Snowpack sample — Rabbit Ears Pass, Jackson County, Colorado, USA (12/17/25, 1:08 PM MST)
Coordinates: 40.387, -106.625
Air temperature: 34 °F
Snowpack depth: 46 cm
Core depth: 10 cm
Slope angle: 6°, slope face: 165°
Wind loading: medium
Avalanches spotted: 0
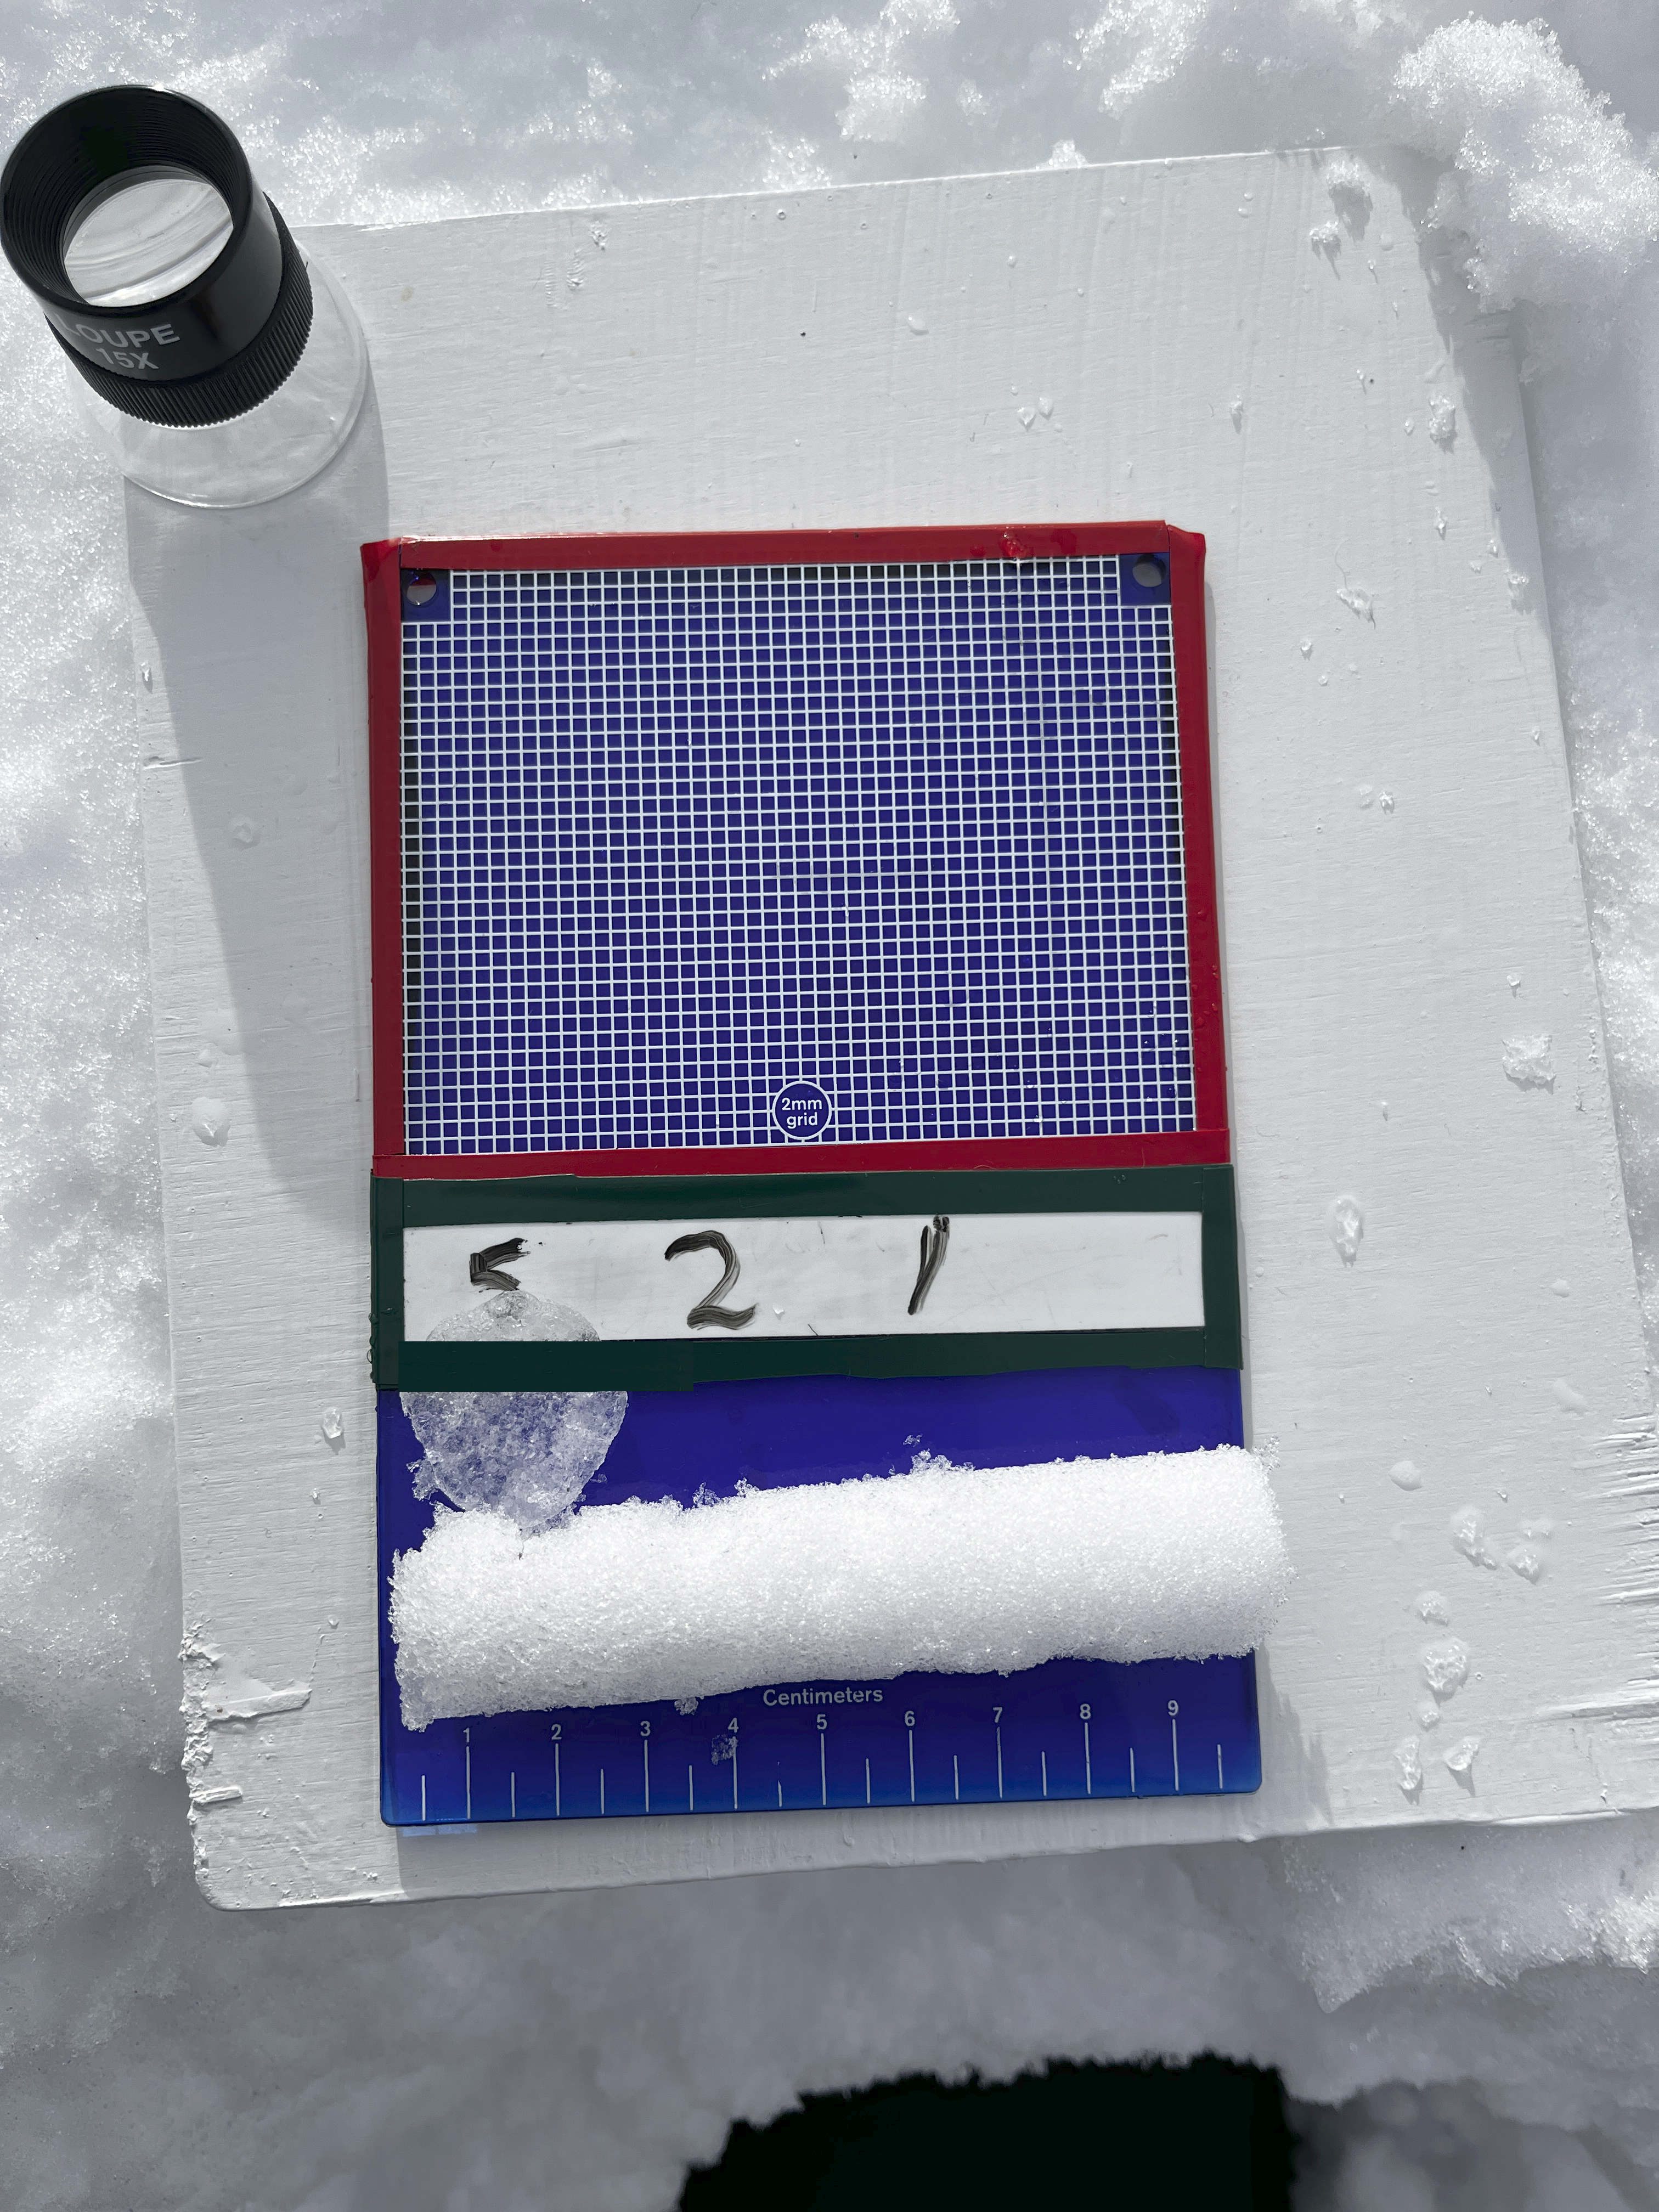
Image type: crystal_card
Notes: No avalanches spotted nearby, although collected in a meadowy area with minimal risk on this face of the pass.